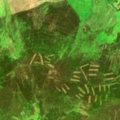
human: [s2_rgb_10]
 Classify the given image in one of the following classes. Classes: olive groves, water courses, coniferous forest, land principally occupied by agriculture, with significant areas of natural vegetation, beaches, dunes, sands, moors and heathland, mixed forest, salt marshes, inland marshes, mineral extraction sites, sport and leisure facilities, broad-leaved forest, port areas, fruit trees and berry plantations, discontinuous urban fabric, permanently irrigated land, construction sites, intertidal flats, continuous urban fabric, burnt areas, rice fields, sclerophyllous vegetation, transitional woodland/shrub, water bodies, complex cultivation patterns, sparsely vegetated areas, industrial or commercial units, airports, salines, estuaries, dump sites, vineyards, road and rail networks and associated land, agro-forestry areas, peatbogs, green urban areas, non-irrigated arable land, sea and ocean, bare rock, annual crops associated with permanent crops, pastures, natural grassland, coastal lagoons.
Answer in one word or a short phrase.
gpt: pastures, moors and heathland, peatbogs